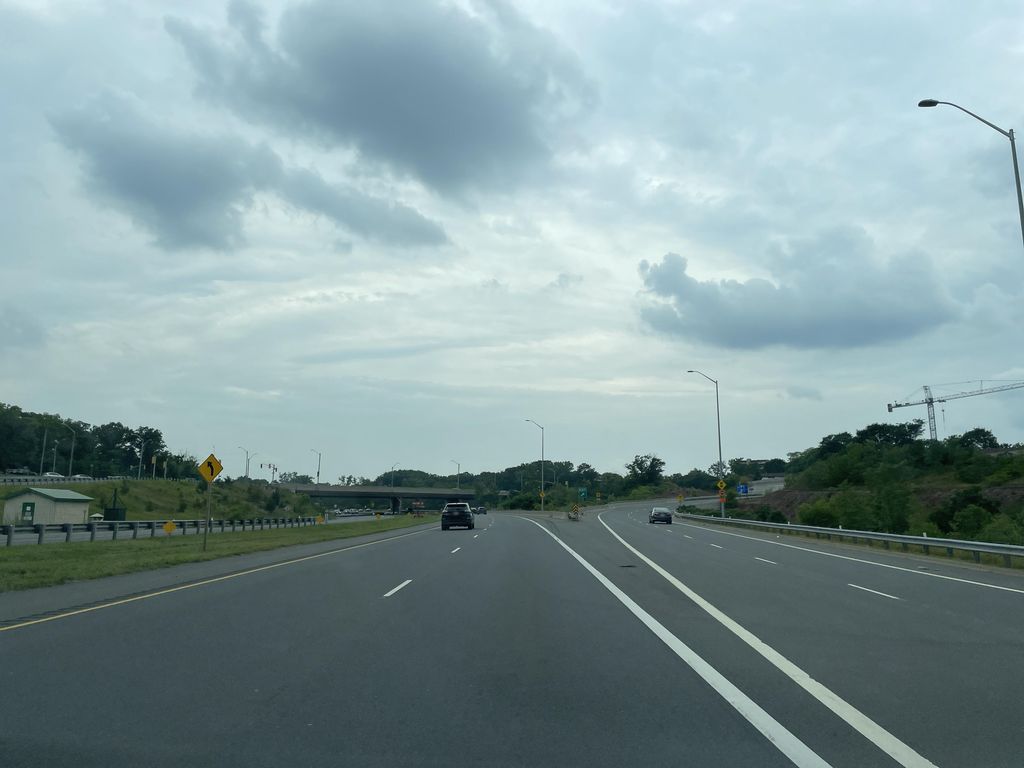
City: hamilton